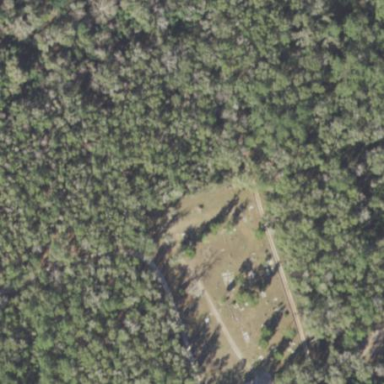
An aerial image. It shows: Cemetery.